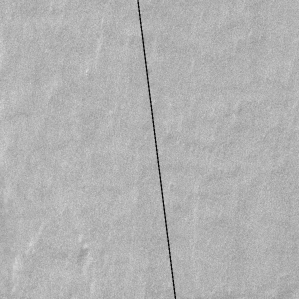
Label: frost